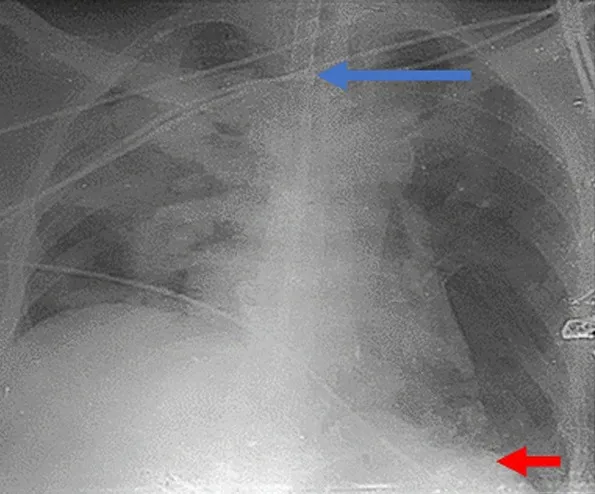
axial and coronal views of the same chest CT scan showing the eventrated left hemidiaphragm (red arrow) and tension viscero-thorax from gastric and colonic subphrenic abdominal components (blue arrow).
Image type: radiology (x_ray)